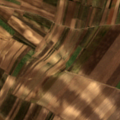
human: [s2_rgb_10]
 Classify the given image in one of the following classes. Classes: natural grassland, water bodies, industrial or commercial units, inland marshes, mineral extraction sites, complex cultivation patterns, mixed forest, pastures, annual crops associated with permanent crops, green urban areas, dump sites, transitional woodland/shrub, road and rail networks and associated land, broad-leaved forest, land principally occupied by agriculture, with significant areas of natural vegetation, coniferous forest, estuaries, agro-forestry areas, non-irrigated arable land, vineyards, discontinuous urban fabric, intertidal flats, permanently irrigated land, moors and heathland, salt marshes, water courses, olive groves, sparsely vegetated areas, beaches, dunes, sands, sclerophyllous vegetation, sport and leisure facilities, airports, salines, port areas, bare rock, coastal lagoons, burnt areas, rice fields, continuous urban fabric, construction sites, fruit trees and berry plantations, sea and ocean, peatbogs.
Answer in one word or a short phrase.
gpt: non-irrigated arable land, vineyards